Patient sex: M
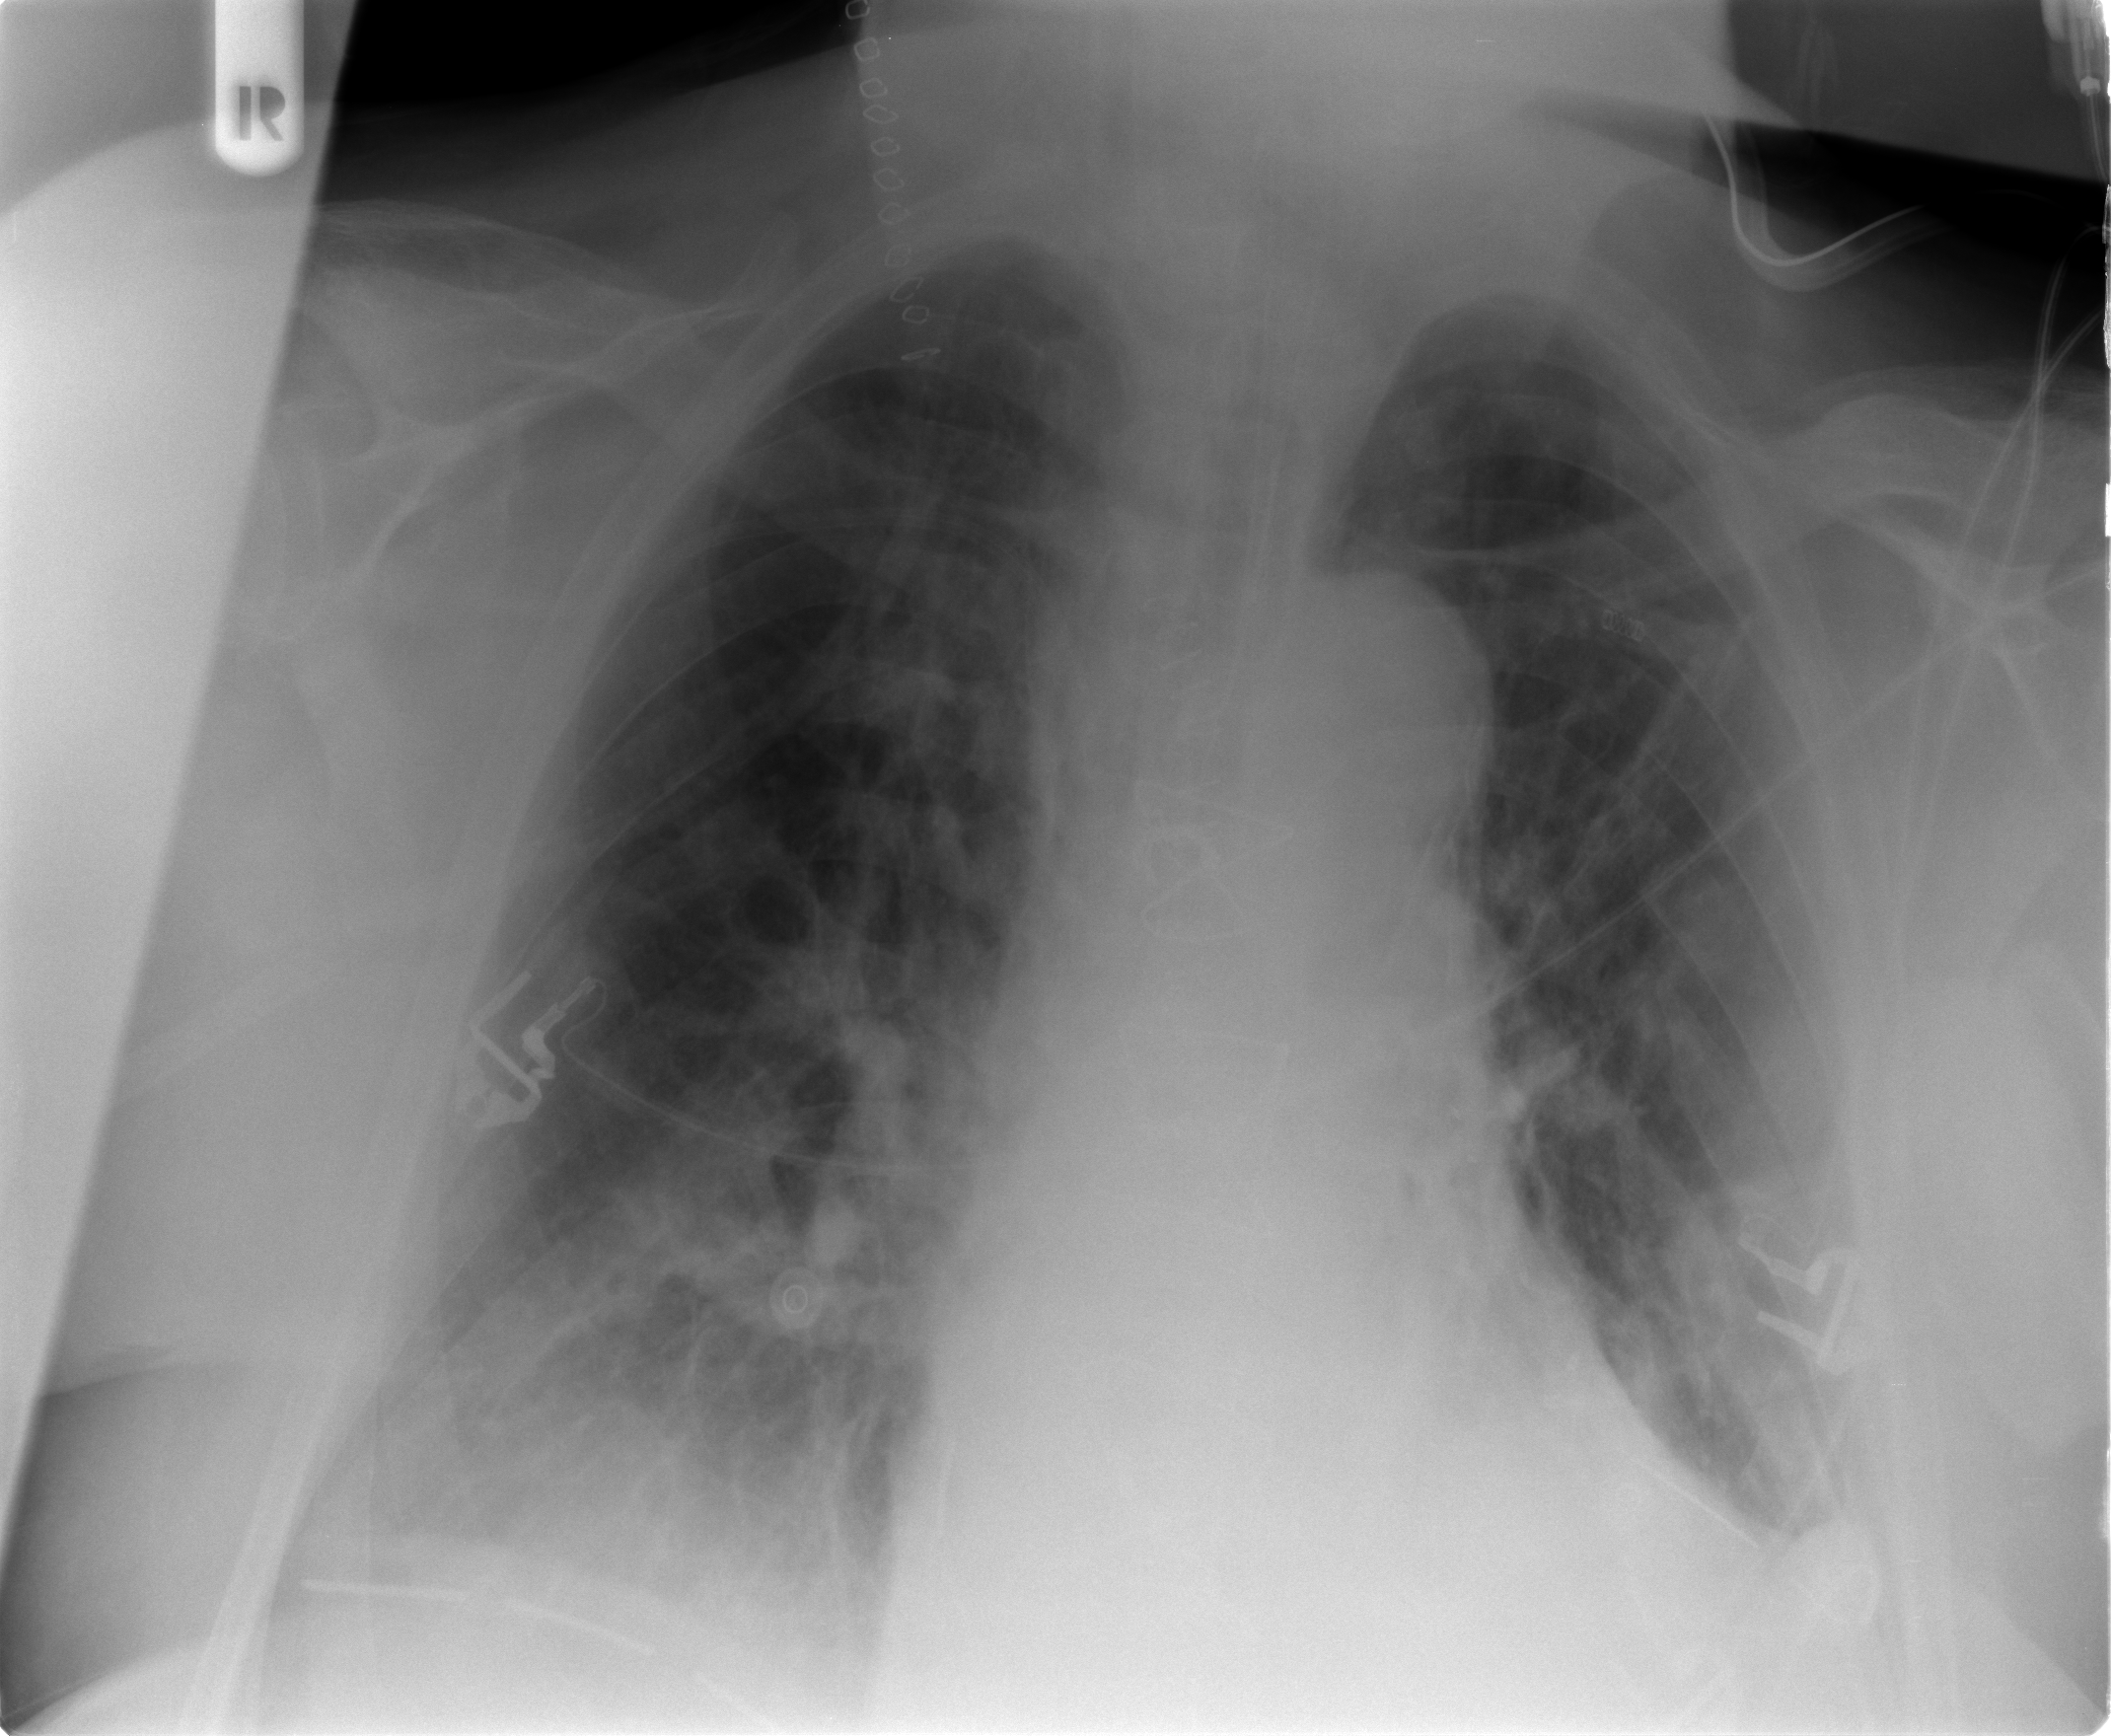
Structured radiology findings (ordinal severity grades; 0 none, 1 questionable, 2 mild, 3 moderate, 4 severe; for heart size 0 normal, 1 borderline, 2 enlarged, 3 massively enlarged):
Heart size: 0
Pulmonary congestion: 2
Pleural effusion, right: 0
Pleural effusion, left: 2
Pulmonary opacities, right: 2
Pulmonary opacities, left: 0
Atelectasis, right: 2
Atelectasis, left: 2